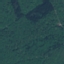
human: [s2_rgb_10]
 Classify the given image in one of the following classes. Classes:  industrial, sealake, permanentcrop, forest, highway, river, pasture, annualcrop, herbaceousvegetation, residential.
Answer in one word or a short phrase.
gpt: Forest